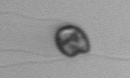
Label: flagellate_morphotype1